Question: Have googled a lot but couldnt find a satisfying solution. The below screenshot depicts the issue I am facing.

Edittext hides behind titlebar when soft keyboard is visible. I have put
'''
android:gravity="center_vertical"
'''
property in the main layout. If i remove this property then the layout works fine.But the design requirement needs the form to be in center.I have tried everything.Tried using scrollview and putting this into manifest
'''
android:windowSoftInputMode="stateVisible|adjustResize"
'''
Have also tried "adjustPan" and it does works.But in this case the entire form is not pushed up.the edittext 'MobileNo' and the button stays hidden behind soft keyboard.
Layout xml code:
'''
<?xml version="1.0" encoding="utf-8"?>
<LinearLayout xmlns:android="http://schemas.android.com/apk/res/android"
android:layout_width="fill_parent"
android:layout_height="fill_parent"
android:orientation="vertical"
android:gravity="center_vertical"
android:padding="5dp">
<LinearLayout
android:layout_width="match_parent"
android:layout_height="324dp"
android:layout_marginLeft="10dp"
android:layout_marginRight="10dp"
android:background="#39CCCCCC"
android:orientation="vertical"
android:isScrollContainer="true"
android:padding="5dp"
>
<EditText android:id="@+id/edit_name"
android:layout_width="match_parent"
android:layout_height="@dimen/edittext_dimen"
android:hint="@string/register_name"
android:textColor="@color/black"
android:textSize="20sp"
android:background="@drawable/rounded_edittext_bg"
android:layout_marginRight="5dp"
android:layout_marginLeft="5dp"
android:layout_marginTop="20dp"
android:padding="5dp"
android:inputType="textPersonName"/>
<EditText android:id="@+id/edit_email"
android:layout_width="match_parent"
android:layout_height="@dimen/edittext_dimen"
android:hint="@string/register_emailid"
android:textColor="@color/black"
android:textSize="20sp"
android:background="@drawable/rounded_edittext_bg"
android:layout_marginRight="5dp"
android:layout_marginLeft="5dp"
android:layout_marginTop="5dp"
android:padding="5dp"
android:inputType="textEmailAddress" />
<EditText android:id="@+id/edit_password"
android:layout_width="match_parent"
android:layout_height="@dimen/edittext_dimen"
android:hint="@string/register_pass_hint"
android:textColor="@color/black"
android:textSize="20sp"
android:background="@drawable/rounded_edittext_bg"
android:layout_marginRight="5dp"
android:layout_marginLeft="5dp"
android:layout_marginTop="5dp"
android:padding="5dp"
android:inputType="textPassword" />
<EditText android:id="@+id/edit_confpassword"
android:layout_width="match_parent"
android:layout_height="@dimen/edittext_dimen"
android:hint="@string/register_confpass"
android:textColor="@color/black"
android:textSize="20sp"
android:background="@drawable/rounded_edittext_bg"
android:layout_marginRight="5dp"
android:layout_marginLeft="5dp"
android:layout_marginTop="5dp"
android:padding="5dp"
android:inputType="textPassword" />
<EditText android:id="@+id/edit_mobile"
android:layout_width="match_parent"
android:layout_height="@dimen/edittext_dimen"
android:hint="@string/register_mobile"
android:textColor="@color/black"
android:textSize="20sp"
android:background="@drawable/rounded_edittext_bg"
android:layout_marginRight="5dp"
android:layout_marginLeft="5dp"
android:layout_marginTop="5dp"
android:padding="5dp"
android:maxLength="11"
android:inputType="phone"/>
<Button android:id="@+id/signup_btn"
android:layout_width="match_parent"
android:layout_height="@dimen/edittext_dimen"
android:layout_marginTop="5dp"
android:layout_marginLeft="5dp"
android:layout_marginRight="5dp"
android:layout_gravity="center_horizontal"
android:text="@string/register_signup"
android:textSize="20sp"
android:background="#3F799F"
android:textColor="@color/white"/>
</LinearLayout>
</LinearLayout>
'''
Is there any solution for this? Any workaround that could help me achieve my goal? please reply with your views and suggestions.
If you are not able to understand my doubt.Please feel free to ask.
Thank you in advance.
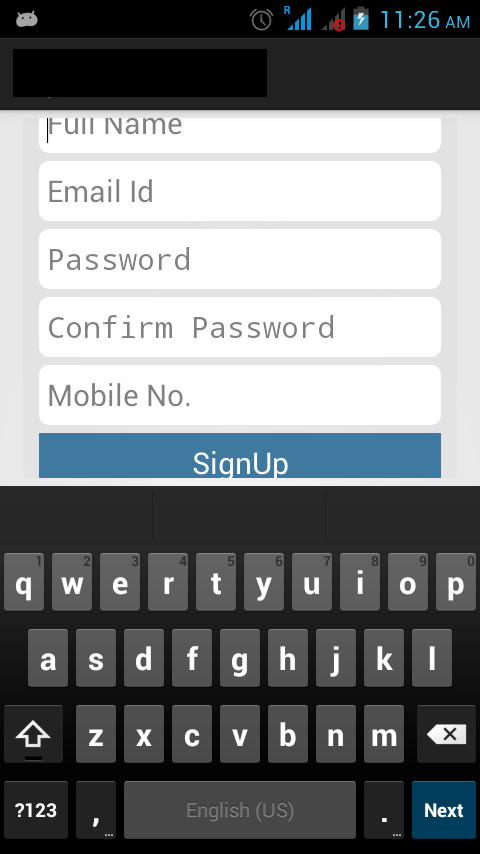
Answer: I explain Your mistakes. You have given liner layout hight as 324dp .so when Keyboard open Linear Layout require that much space in screen so it goes up and not visible Your first edittext.
Use relative layout instead.
Wait for some moment I give you modified XML with change. till time check your xml
'''
<?xml version="1.0" encoding="utf-8"?>
<RelativeLayout xmlns:android="http://schemas.android.com/apk/res/android"
android:id="@+id/RelativeLayout1"
android:layout_width="fill_parent"
android:layout_height="fill_parent"
android:gravity="center_vertical"
android:orientation="vertical"
android:padding="5dp" >
<LinearLayout
android:id="@+id/LinearLayout1"
android:layout_width="match_parent"
android:layout_height="wrap_content"
android:layout_centerHorizontal="true"
android:layout_centerVertical="true"
android:background="#39CCCCCC"
android:isScrollContainer="true"
android:orientation="vertical"
android:padding="5dp" >
<EditText
android:id="@+id/edit_name"
android:layout_width="match_parent"
android:layout_height="30dp"
android:layout_marginLeft="5dp"
android:layout_marginRight="5dp"
android:layout_marginTop="20dp"
android:hint="Name"
android:inputType="textPersonName"
android:padding="5dp"
android:textColor="#000"
android:textSize="20sp" />
<EditText
android:id="@+id/edit_email"
android:layout_width="match_parent"
android:layout_height="30dp"
android:layout_marginLeft="5dp"
android:layout_marginRight="5dp"
android:layout_marginTop="5dp"
android:hint="Email"
android:inputType="textEmailAddress"
android:padding="5dp"
android:textColor="#000"
android:textSize="20sp" />
<EditText
android:id="@+id/edit_password"
android:layout_width="match_parent"
android:layout_height="30dp"
android:layout_marginLeft="5dp"
android:layout_marginRight="5dp"
android:layout_marginTop="5dp"
android:hint="password"
android:inputType="textPassword"
android:padding="5dp"
android:textColor="#000"
android:textSize="20sp" />
<EditText
android:id="@+id/edit_confpassword"
android:layout_width="match_parent"
android:layout_height="30dp"
android:layout_marginLeft="5dp"
android:layout_marginRight="5dp"
android:layout_marginTop="5dp"
android:hint="Confirm password"
android:inputType="textPassword"
android:padding="5dp"
android:textColor="#000"
android:textSize="20sp" />
<EditText
android:id="@+id/edit_mobile"
android:layout_width="match_parent"
android:layout_height="30dp"
android:layout_marginLeft="5dp"
android:layout_marginRight="5dp"
android:layout_marginTop="5dp"
android:hint="register"
android:inputType="phone"
android:maxLength="11"
android:padding="5dp"
android:textColor="#000"
android:textSize="20sp" />
<Button
android:id="@+id/signup_btn"
android:layout_width="match_parent"
android:layout_height="30dp"
android:layout_gravity="center_horizontal"
android:layout_marginLeft="5dp"
android:layout_marginRight="5dp"
android:layout_marginTop="5dp"
android:background="#3F799F"
android:text="signup"
android:textColor="#fff"
android:textSize="20sp" />
</LinearLayout>
</RelativeLayout>
'''
Activity Tag in manifest write this 'android:windowSoftInputMode="adjustResize|adjustPan"'
I change your dimention, size, color also String resourch